Interaction volume radius: 5 \u00c5
Interaction volume height: 20 \u00c5
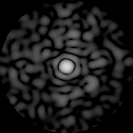
Disorder parameter: 0.7994